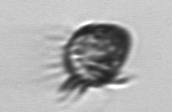
Label: Ciliophora